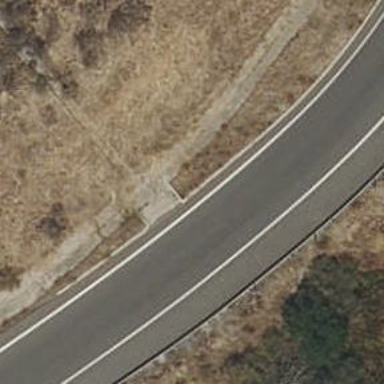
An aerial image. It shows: Asphalt motorway link.